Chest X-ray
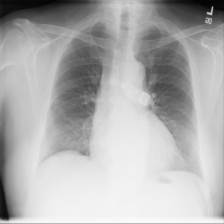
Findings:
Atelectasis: negative
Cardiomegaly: negative
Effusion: negative
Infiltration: negative
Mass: negative
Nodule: positive
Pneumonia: negative
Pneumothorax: negative
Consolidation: negative
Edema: negative
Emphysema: negative
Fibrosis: negative
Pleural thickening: negative
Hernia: negative